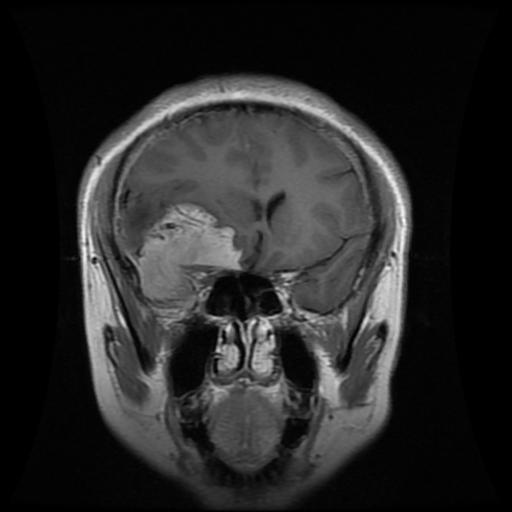
Label: meningioma